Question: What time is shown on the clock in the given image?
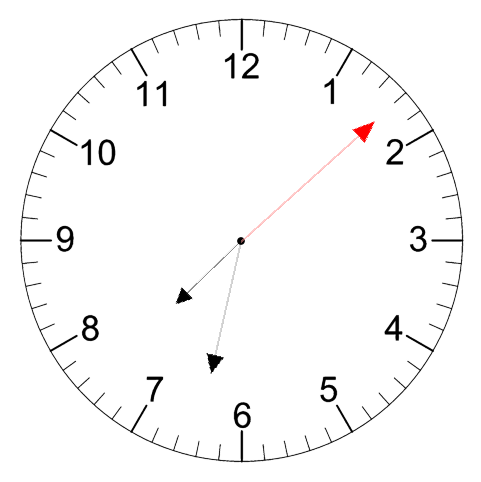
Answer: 07:32:08